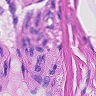
Metastatic tissue present: yes